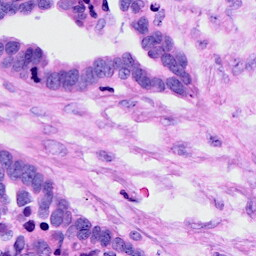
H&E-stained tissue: Ovarian